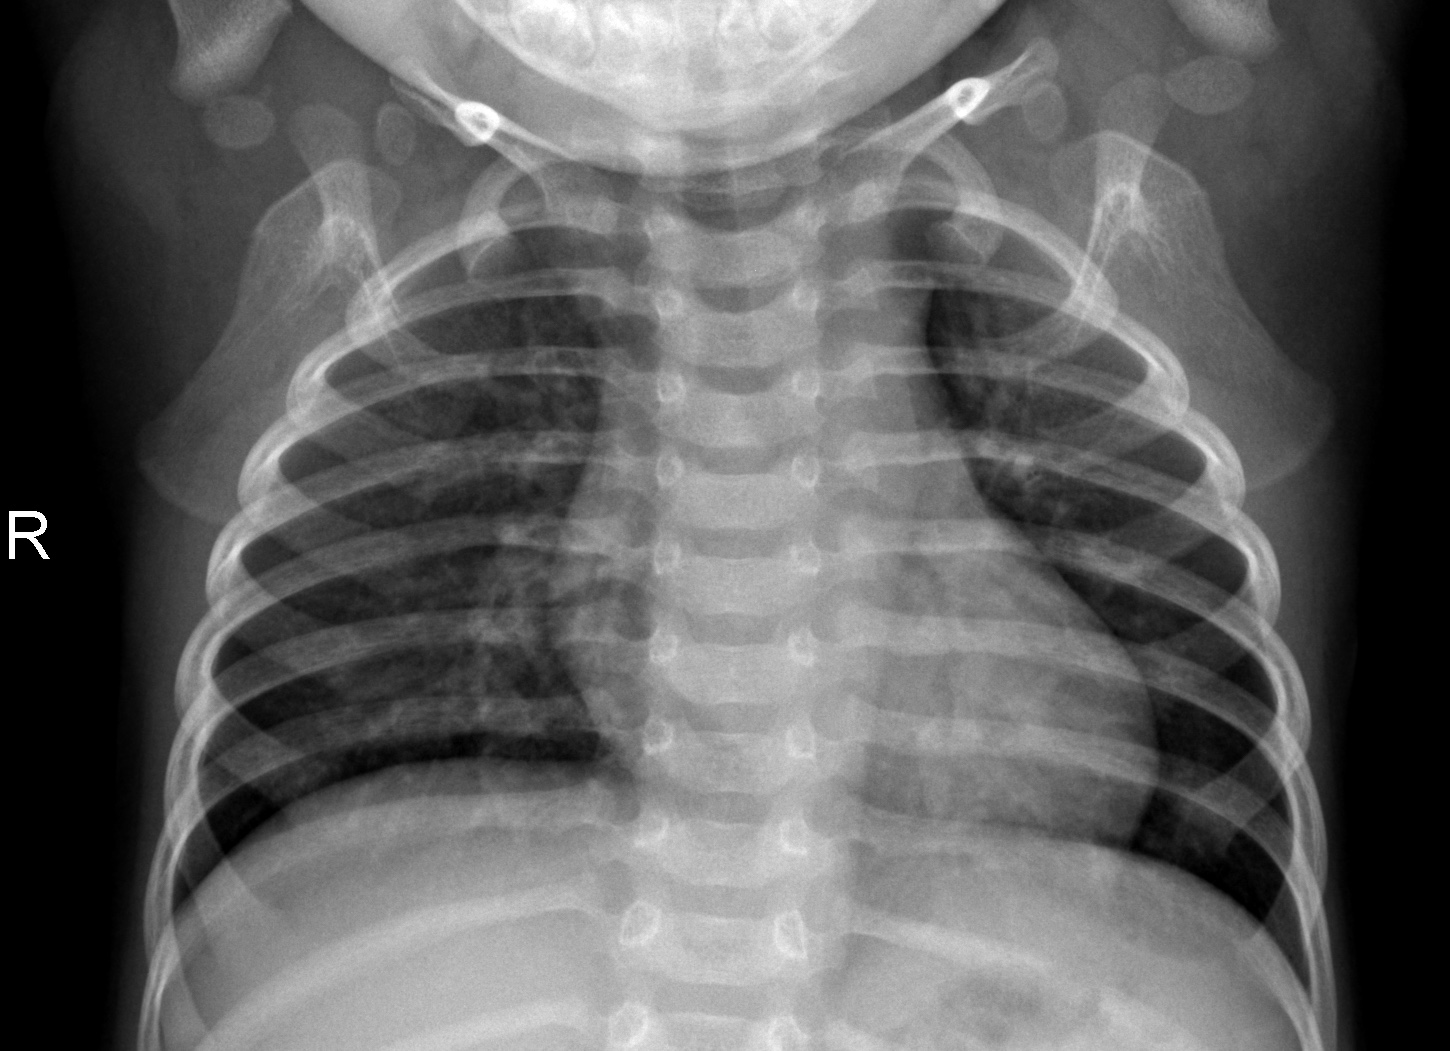
Diagnosis: NORMAL